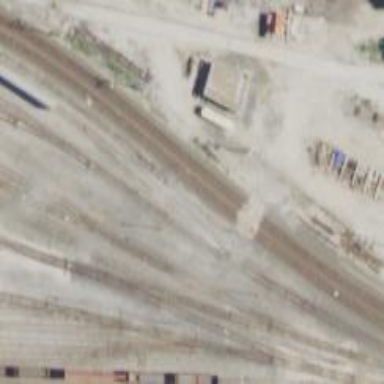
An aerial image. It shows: Railway yard in service.